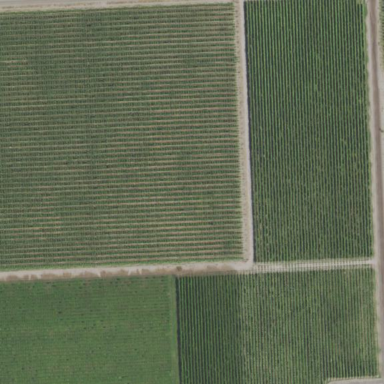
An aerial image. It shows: Orchard.